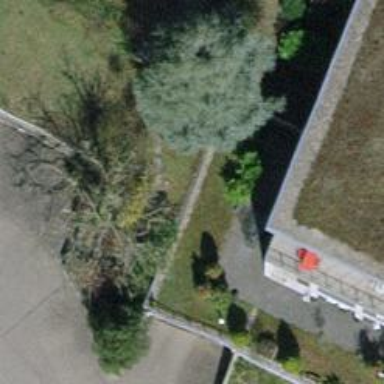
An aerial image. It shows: Single tag "natural: tree."